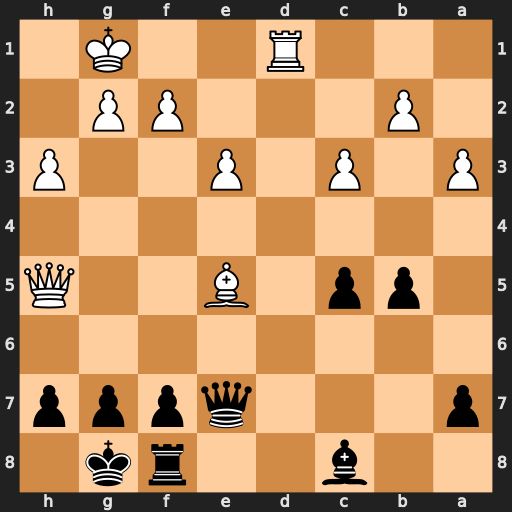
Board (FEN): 2b2rk1/p3qppp/8/1pp1B2Q/8/P1P1P2P/1P3PP1/3R2K1
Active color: b
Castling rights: -
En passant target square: -
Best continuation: g6 Bd6 Qxd6 Rxd6 gxh5